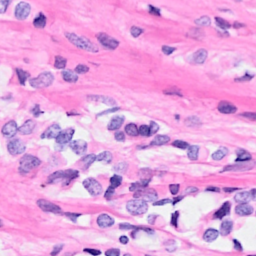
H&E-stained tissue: Breast